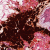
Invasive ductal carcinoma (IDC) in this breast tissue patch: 0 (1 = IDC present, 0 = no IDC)